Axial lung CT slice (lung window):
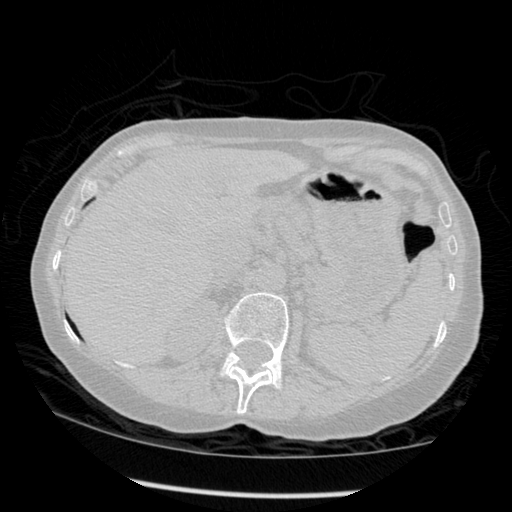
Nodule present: no